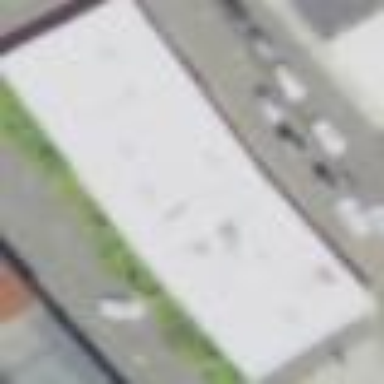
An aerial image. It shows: Building that houses car repair shop.